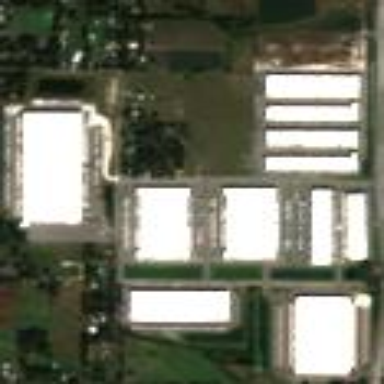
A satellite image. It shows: Industrial area with warehouses.